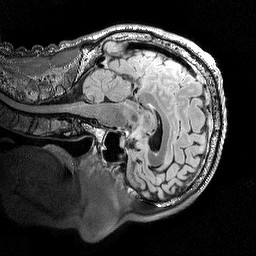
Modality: T2w
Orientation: sagittal
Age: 58
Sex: male
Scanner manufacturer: siemens
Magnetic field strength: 3 T
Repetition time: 5 s
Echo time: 0.386 s